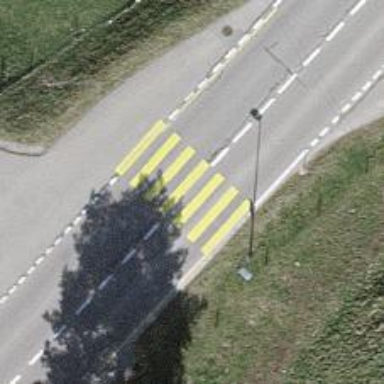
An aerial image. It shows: Uncontrolled zebra crossing on the road.